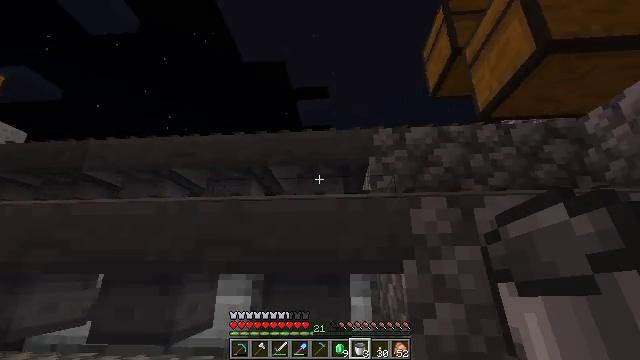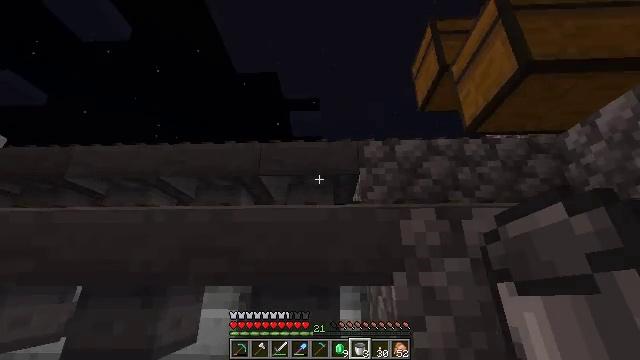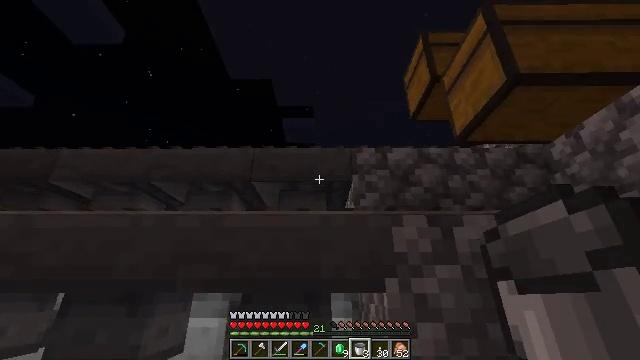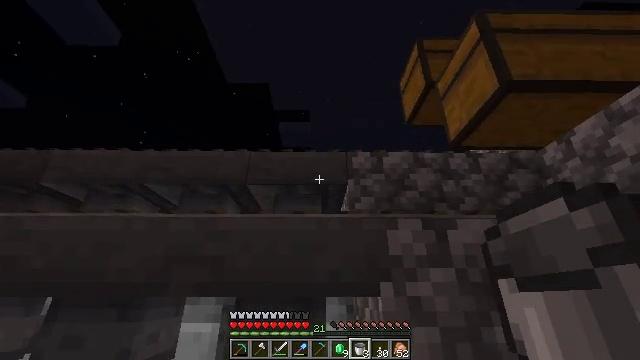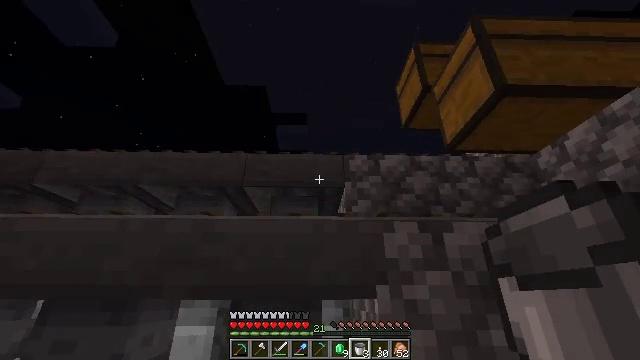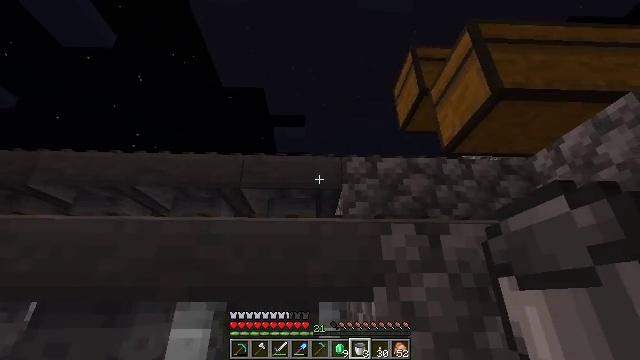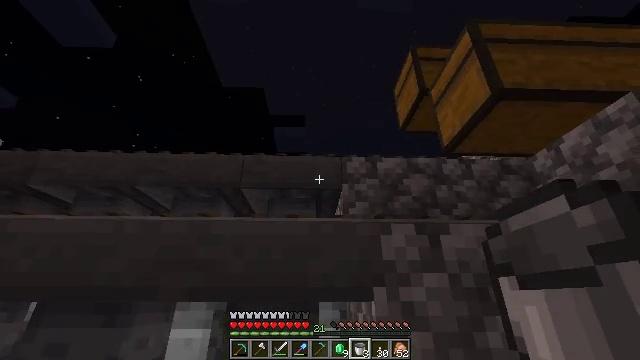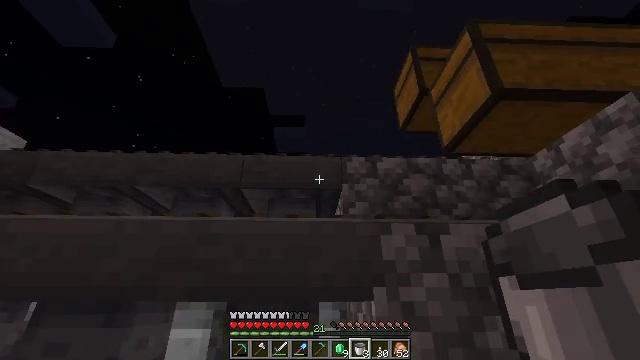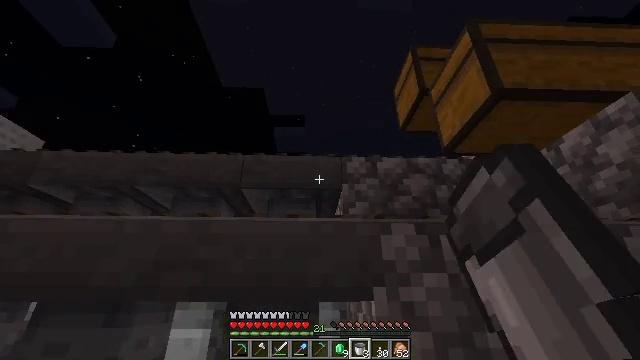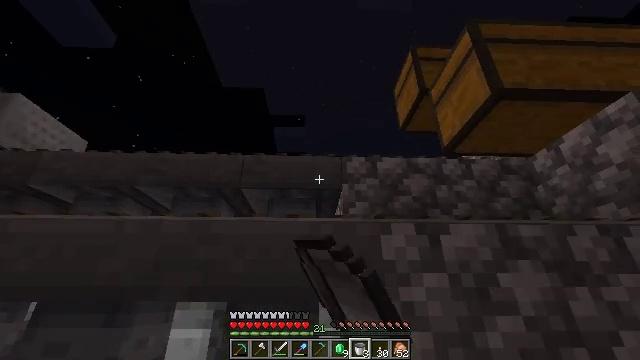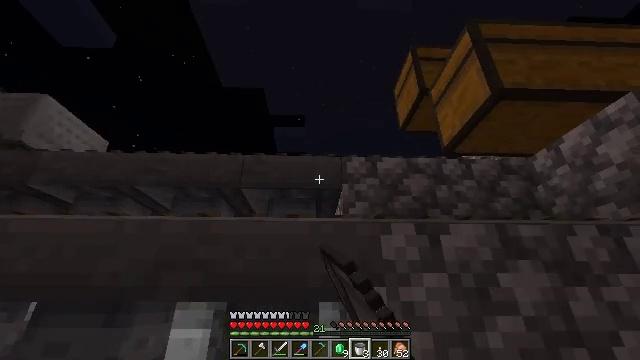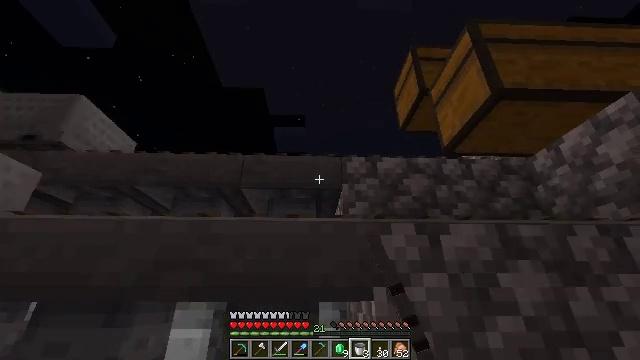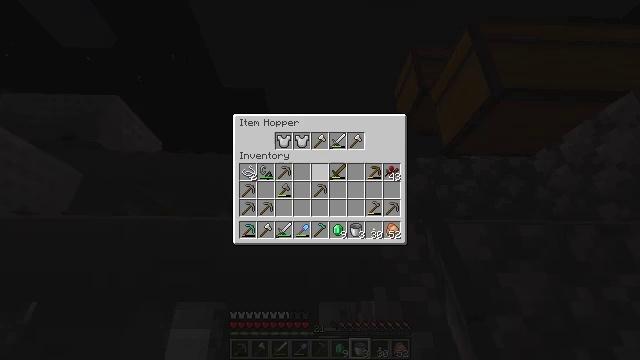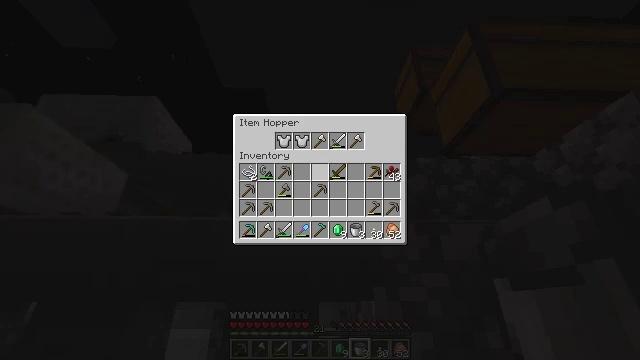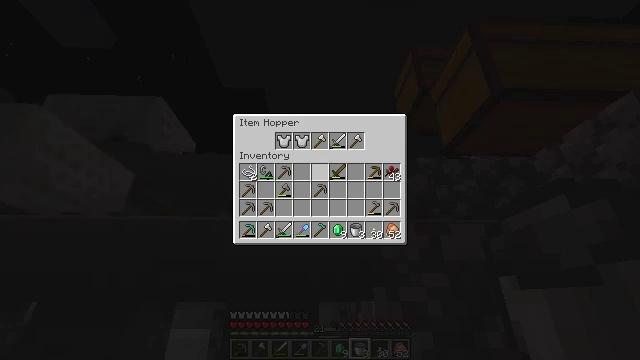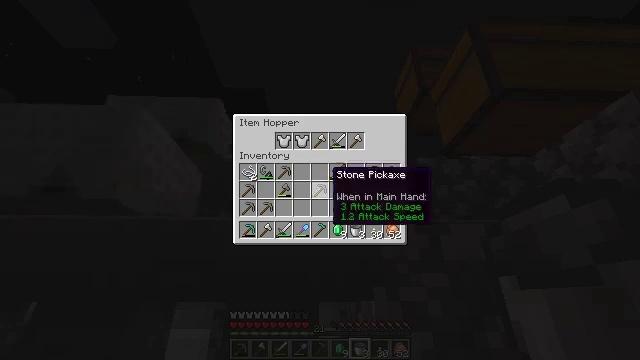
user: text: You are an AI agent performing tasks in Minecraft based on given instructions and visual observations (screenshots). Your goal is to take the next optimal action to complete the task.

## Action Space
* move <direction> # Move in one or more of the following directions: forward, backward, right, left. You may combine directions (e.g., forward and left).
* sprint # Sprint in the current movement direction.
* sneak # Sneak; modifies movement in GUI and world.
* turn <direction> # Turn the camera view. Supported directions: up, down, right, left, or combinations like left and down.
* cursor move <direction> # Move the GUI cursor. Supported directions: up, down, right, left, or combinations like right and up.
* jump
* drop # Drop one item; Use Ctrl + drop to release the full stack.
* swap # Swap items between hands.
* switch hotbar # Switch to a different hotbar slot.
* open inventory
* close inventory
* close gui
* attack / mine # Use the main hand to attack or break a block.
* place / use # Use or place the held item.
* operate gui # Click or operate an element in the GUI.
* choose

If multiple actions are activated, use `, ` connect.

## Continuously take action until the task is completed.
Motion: motion action
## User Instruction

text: Open a crafting table to get gold nugget.
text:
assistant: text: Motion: turn right and up
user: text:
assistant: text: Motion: turn right and up
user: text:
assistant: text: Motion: turn right
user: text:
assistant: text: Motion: no_op
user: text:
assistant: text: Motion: no_op
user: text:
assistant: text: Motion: no_op
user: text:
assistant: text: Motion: use / place
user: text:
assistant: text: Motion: use / place
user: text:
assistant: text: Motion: use / place
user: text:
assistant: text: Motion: use / place
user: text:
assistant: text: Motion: no_op
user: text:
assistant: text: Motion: no_op
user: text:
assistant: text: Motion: no_op
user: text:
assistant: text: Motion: no_op
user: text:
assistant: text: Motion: no_op
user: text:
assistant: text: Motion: turn right
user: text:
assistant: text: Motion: no_op
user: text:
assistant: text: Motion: no_op
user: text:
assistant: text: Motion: no_op
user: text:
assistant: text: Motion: no_op
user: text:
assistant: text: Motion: no_op
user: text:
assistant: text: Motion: no_op
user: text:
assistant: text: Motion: no_op
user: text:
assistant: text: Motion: no_op
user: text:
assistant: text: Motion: no_op
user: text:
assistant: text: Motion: no_op
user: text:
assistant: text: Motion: no_op
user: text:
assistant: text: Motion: no_op
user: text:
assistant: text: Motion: no_op
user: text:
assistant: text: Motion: no_op